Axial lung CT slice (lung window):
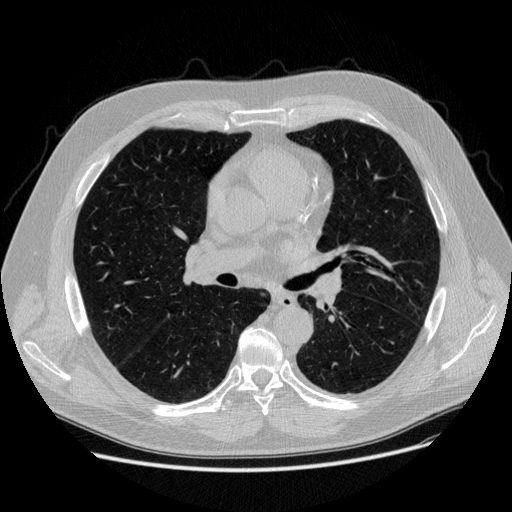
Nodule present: no